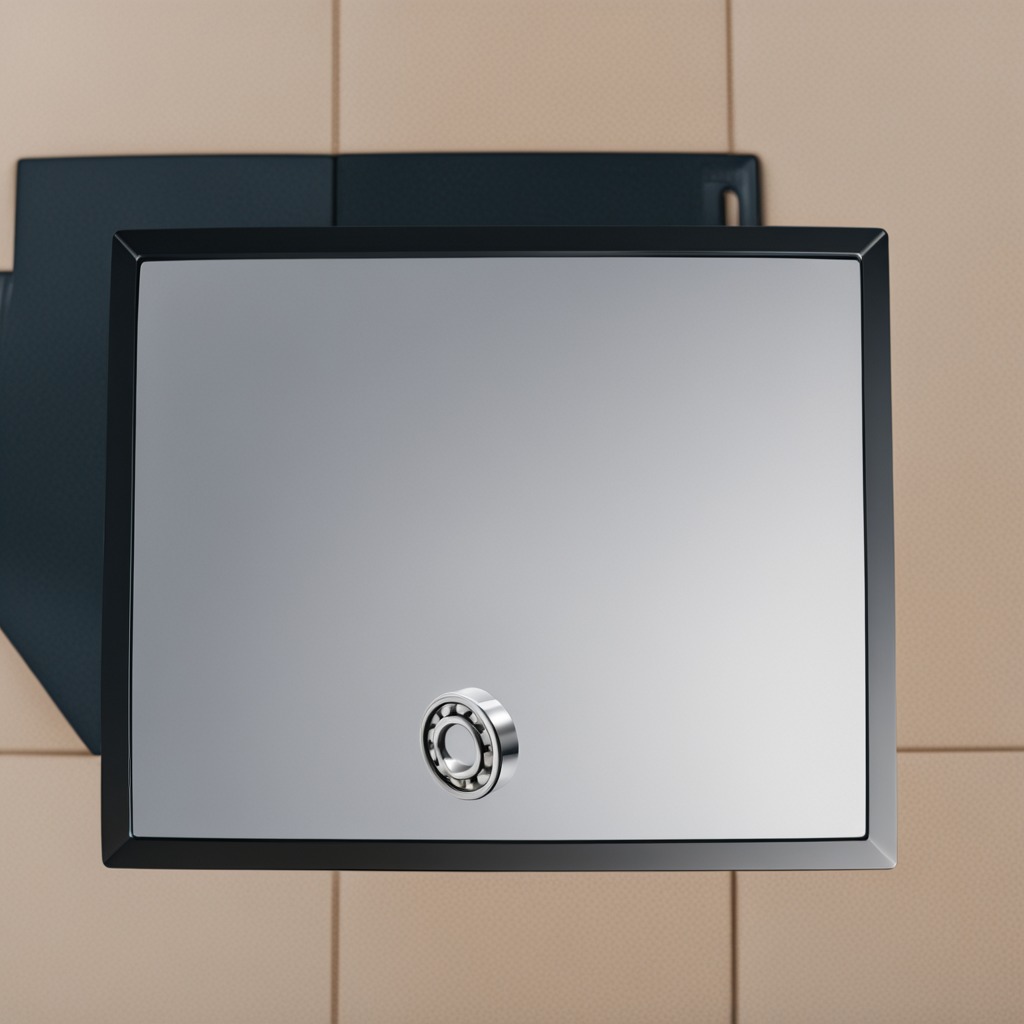
A metal ball bearing is lying on the textured surface of the utility table.